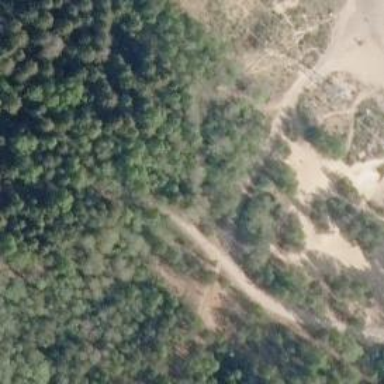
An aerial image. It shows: Disc golf tee.